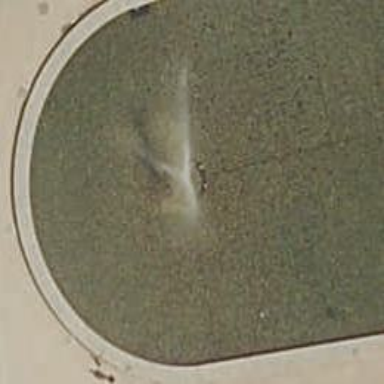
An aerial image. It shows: Beautiful fountain.